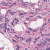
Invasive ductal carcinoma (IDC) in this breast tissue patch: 1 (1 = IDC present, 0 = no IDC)